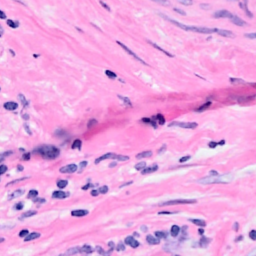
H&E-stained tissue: Breast